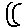
Label: moon